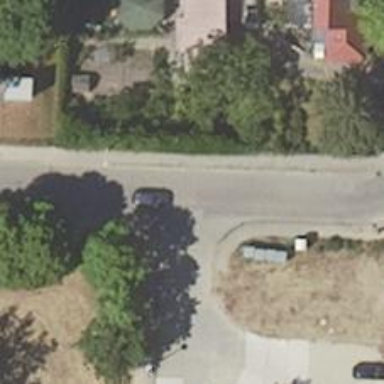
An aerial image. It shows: Residential road with concrete surface.